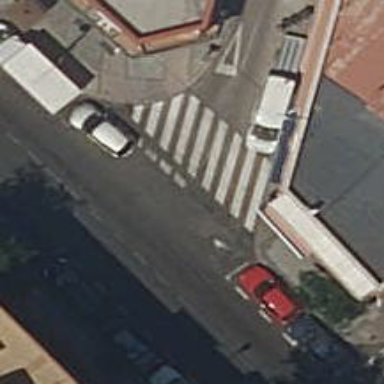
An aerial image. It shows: Marked crossing on the road.